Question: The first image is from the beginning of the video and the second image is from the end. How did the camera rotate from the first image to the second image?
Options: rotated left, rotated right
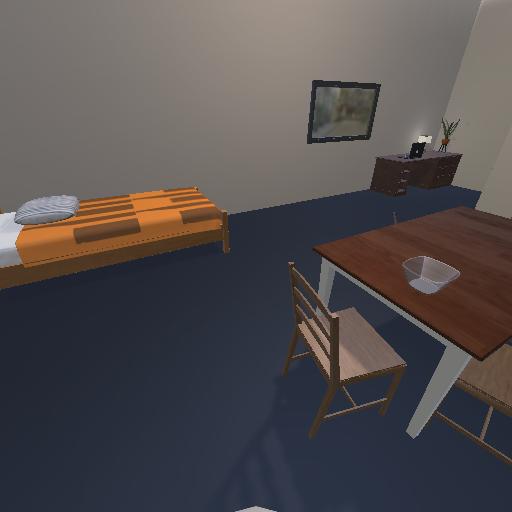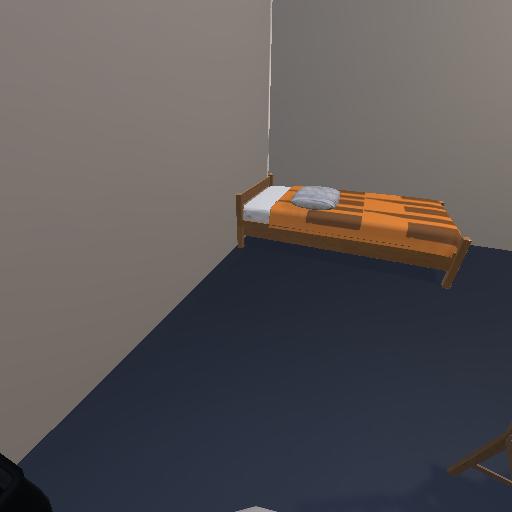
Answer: rotated left